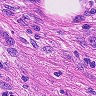
Metastatic tissue present: yes